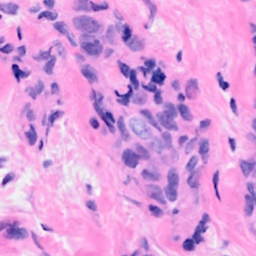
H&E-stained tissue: Breast